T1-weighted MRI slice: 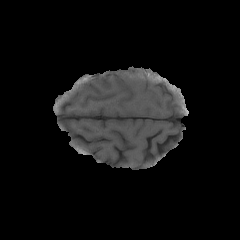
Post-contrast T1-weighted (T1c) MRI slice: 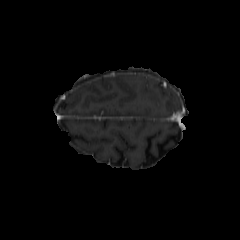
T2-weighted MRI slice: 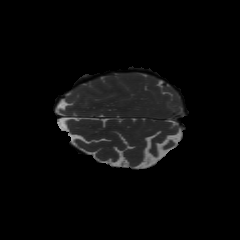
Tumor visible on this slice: no